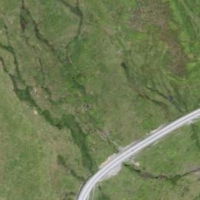
EUNIS habitat code: 23
Species observed at this site:
Eriophorum angustifolium